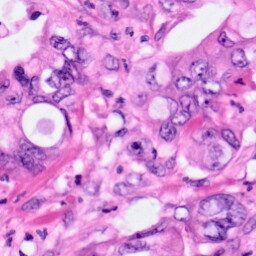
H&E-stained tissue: Pancreatic